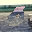
Label: 0